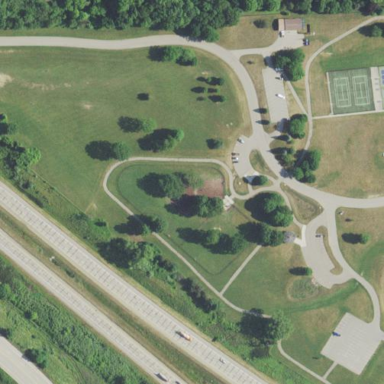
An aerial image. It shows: Dog park for leisure land.